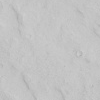
Atmospheric dust classification: not_dusty